Aerial crown-view tile of a tropical tree (Barro Colorado Island, Panama), acquired 20241014:
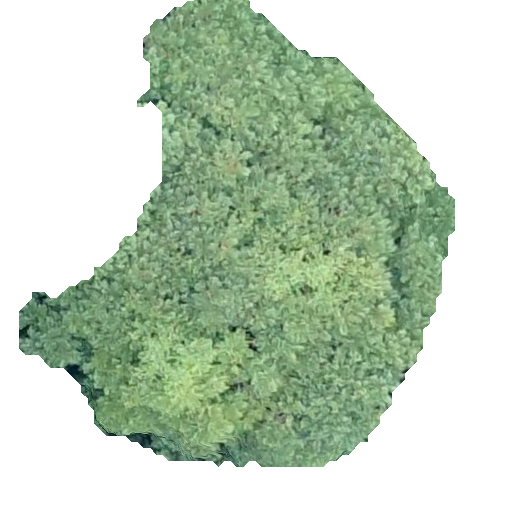
Species: Jacaranda copaia
GBIF accepted scientific name: Jacaranda copaia
Crown area: 197.613 m²